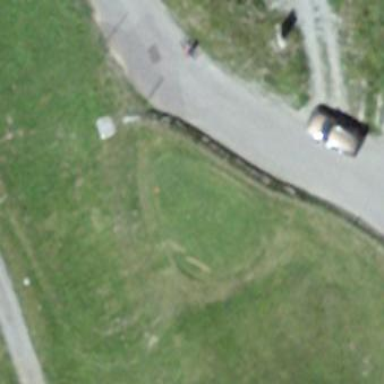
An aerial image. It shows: Golf tee on grassy land.